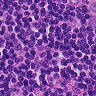
Metastatic tissue present: yes